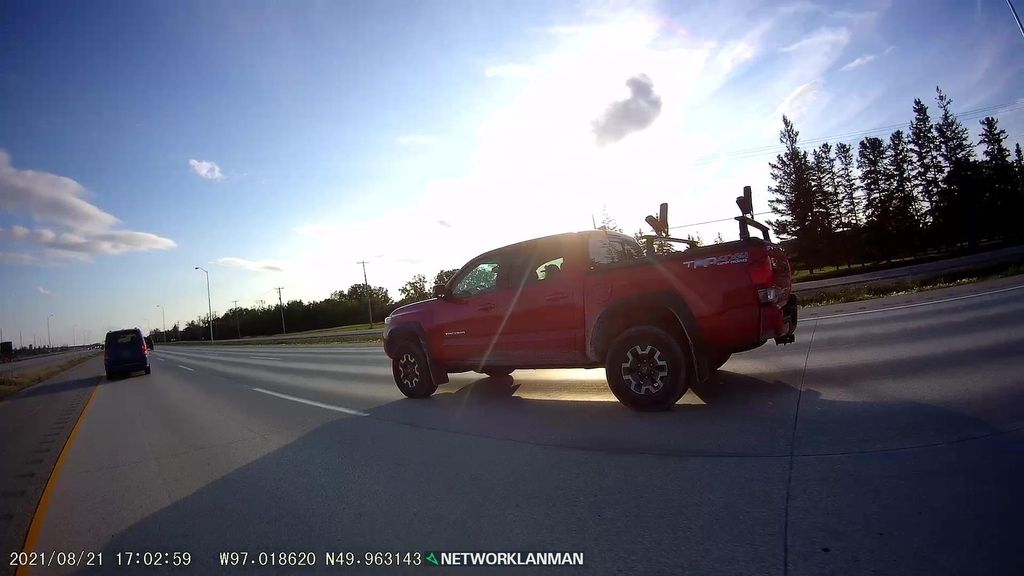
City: winnipeg